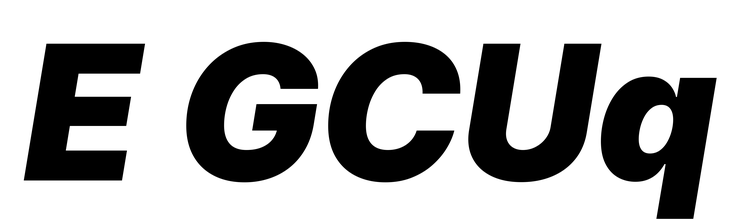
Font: Inter-Italic_Black_Italic